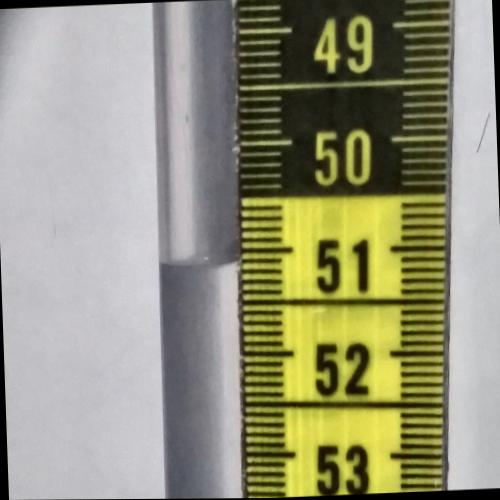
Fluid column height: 51.1 cm